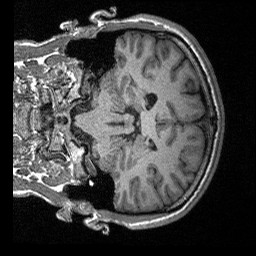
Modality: T1w
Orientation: coronal
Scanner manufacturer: siemens
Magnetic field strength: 3 T
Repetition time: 2.3 s
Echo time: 0.00226 s